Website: macys
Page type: customer-info-address
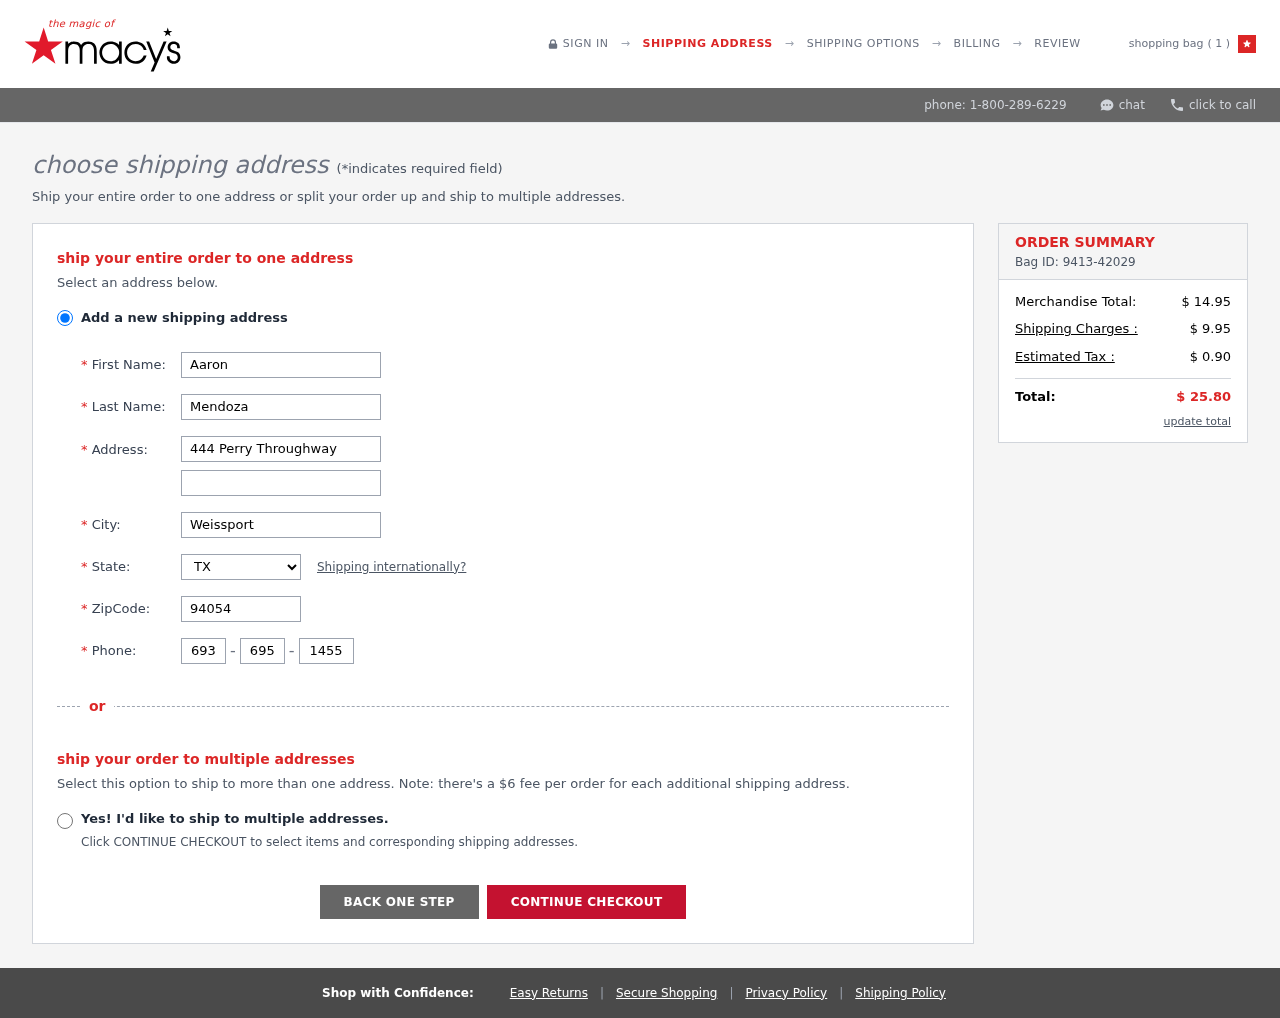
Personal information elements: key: PII_CITY
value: Weissport
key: PII_FIRSTNAME
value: Aaron
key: PII_LASTNAME
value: Mendoza
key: PII_PHONE_AREA
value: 693
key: PII_PHONE_PREFIX
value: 695
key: PII_PHONE_SUFFIX
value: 1455
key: PII_POSTCODE
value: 94054
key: PII_STATE_ABBR
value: TX
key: PII_STREET
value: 444 Perry Throughway
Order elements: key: ORDER_NUM_ITEMS
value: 1
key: ORDER_ID
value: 9413-42029
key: ORDER_SUBTOTAL
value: $ 14.95
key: ORDER_SHIPPING_COST
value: $ 9.95
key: ORDER_TAX
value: $ 0.90
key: ORDER_TOTAL
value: $ 25.80